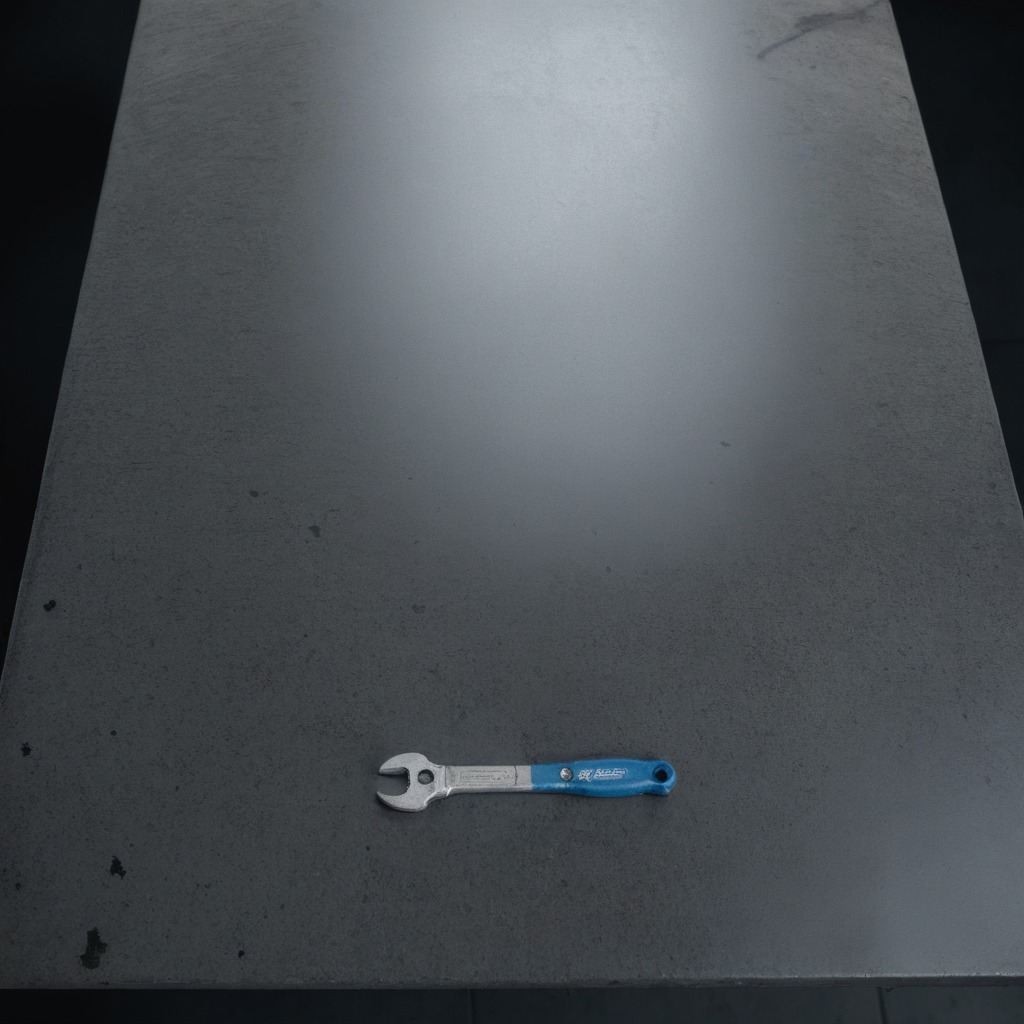
An wrench is lying on a clean granite table inside a workshop at night.